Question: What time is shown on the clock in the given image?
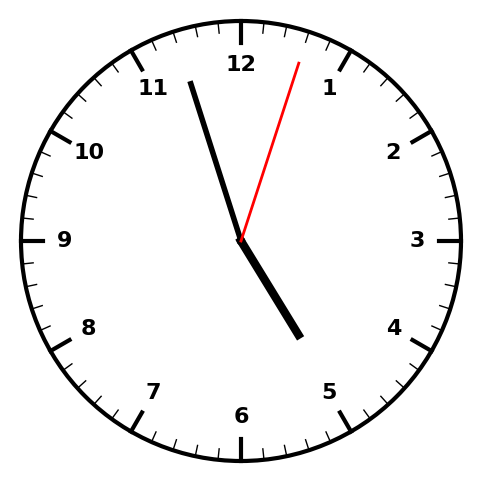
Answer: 04:57:03